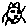
Label: cat